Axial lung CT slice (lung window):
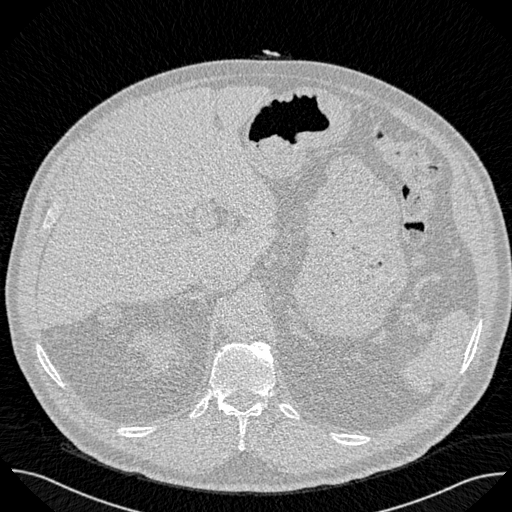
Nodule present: no